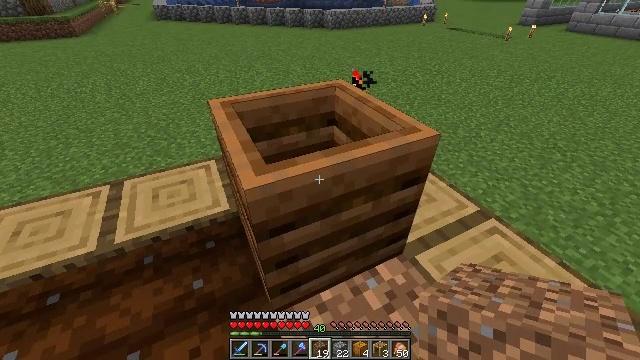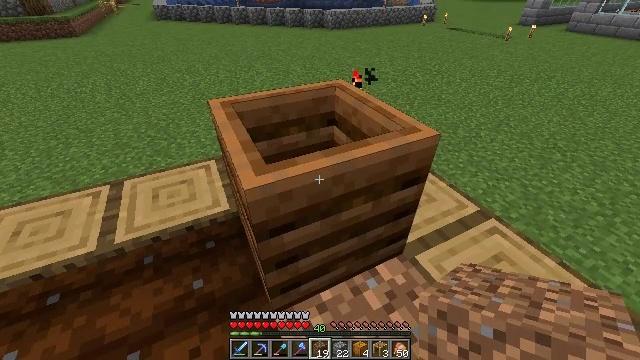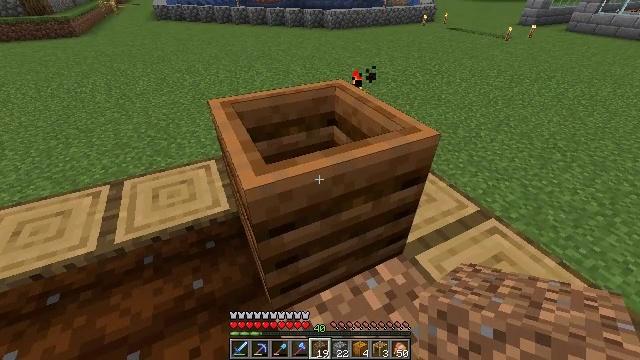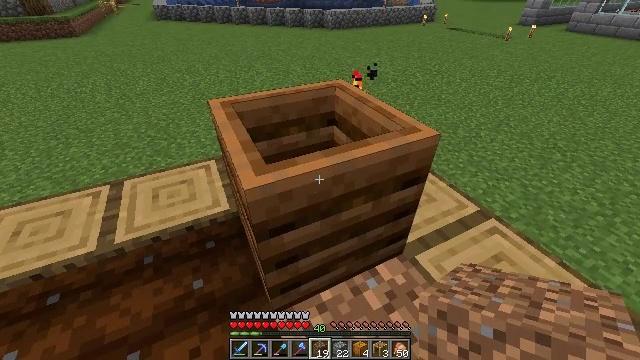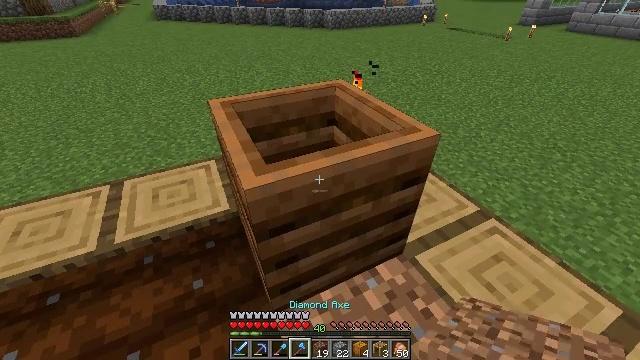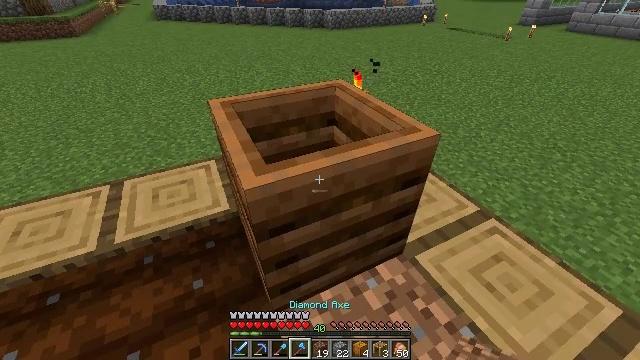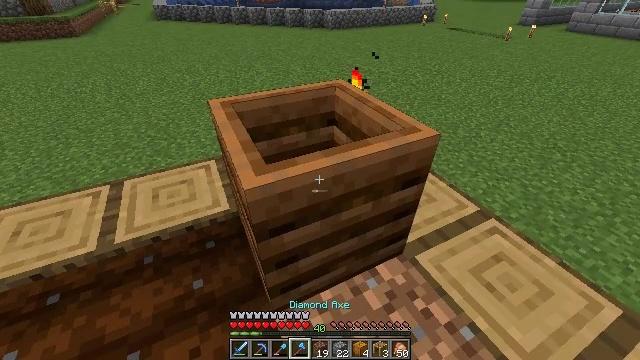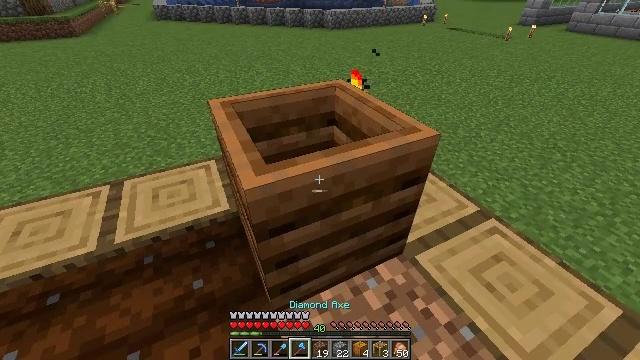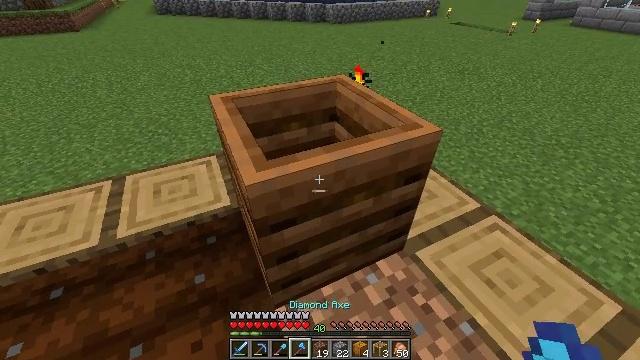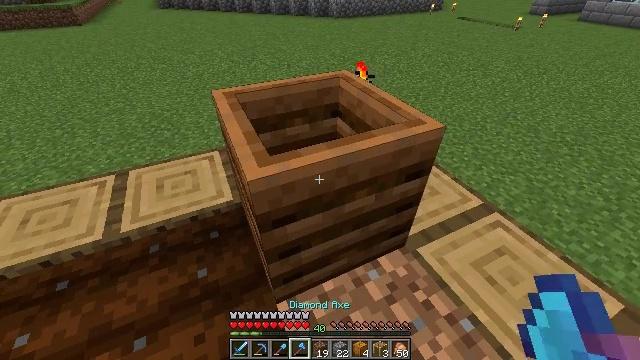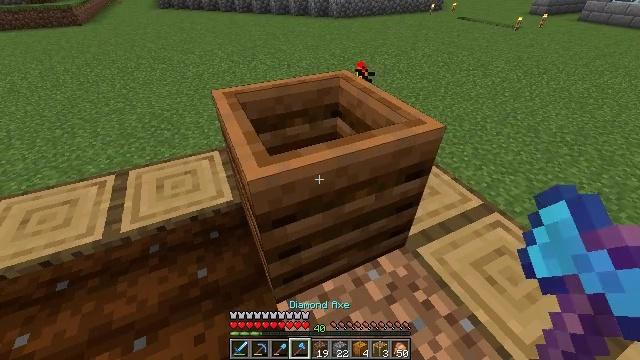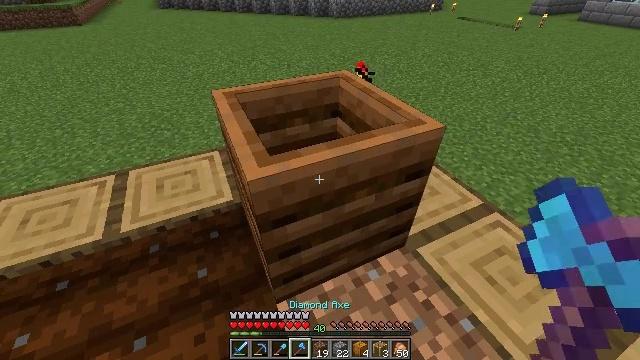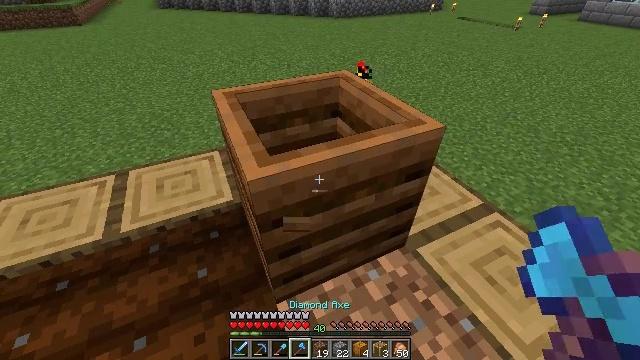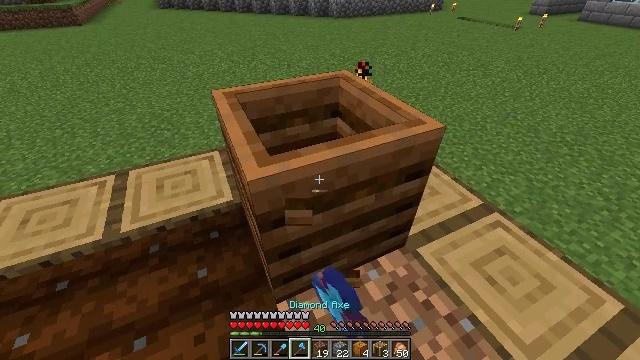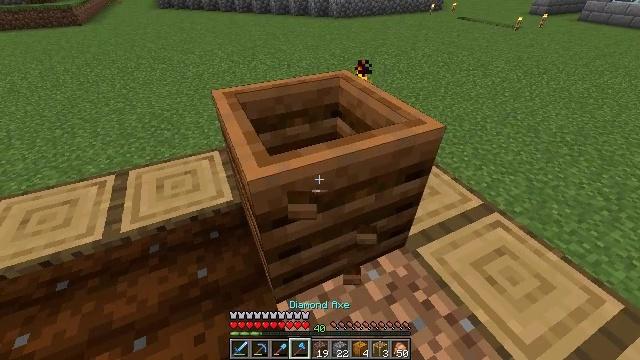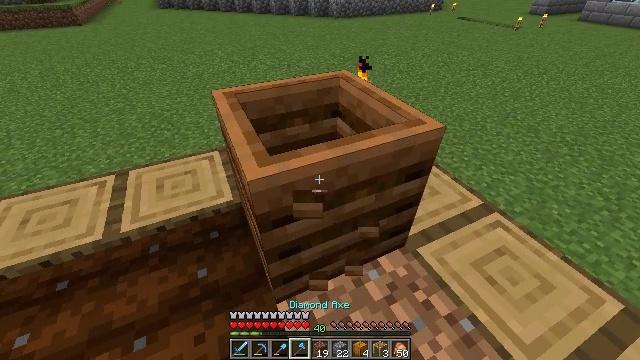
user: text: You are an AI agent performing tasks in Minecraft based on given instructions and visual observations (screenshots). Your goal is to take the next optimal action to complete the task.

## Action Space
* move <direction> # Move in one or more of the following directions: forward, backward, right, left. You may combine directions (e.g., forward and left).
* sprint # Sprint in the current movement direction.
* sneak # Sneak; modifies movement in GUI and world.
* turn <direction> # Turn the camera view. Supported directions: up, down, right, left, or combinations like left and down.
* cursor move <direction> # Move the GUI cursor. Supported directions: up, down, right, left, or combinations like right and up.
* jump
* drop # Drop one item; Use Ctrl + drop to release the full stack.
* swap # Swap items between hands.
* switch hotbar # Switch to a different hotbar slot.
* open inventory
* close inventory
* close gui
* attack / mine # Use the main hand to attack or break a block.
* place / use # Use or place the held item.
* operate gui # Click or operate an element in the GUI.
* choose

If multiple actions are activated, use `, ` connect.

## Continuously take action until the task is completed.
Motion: motion action
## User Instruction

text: Mine the composter block.
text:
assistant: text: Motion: no_op
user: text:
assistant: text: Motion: no_op
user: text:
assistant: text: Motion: no_op
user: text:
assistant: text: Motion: no_op
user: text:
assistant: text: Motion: no_op
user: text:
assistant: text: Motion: no_op
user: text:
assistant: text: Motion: no_op
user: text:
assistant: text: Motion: no_op
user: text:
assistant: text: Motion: no_op
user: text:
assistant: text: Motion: no_op
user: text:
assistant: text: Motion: no_op
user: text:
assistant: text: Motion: attack / mine
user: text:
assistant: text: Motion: attack / mine
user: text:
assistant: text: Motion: attack / mine
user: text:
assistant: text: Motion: attack / mine
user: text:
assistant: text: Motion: attack / mine
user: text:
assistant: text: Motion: attack / mine
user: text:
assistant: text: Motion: attack / mine
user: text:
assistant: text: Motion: attack / mine
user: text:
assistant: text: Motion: attack / mine
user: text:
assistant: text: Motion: attack / mine
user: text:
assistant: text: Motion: attack / mine
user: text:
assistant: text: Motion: attack / mine
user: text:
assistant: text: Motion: attack / mine